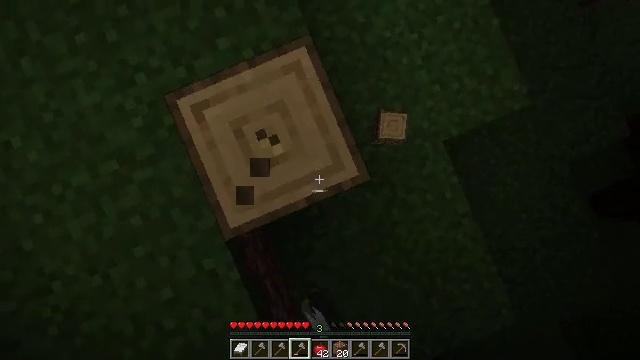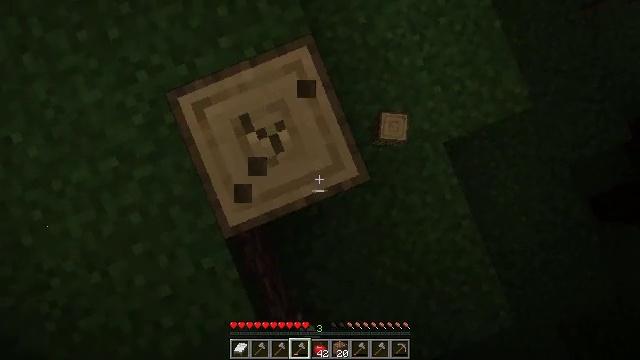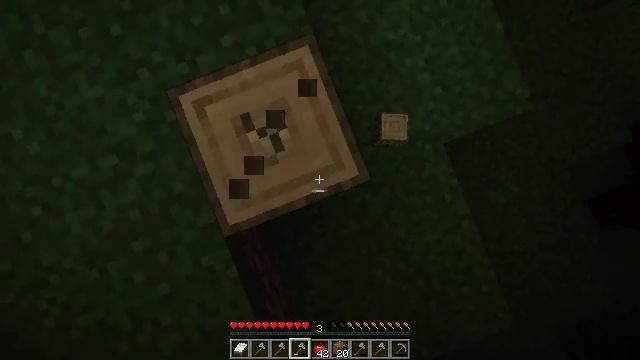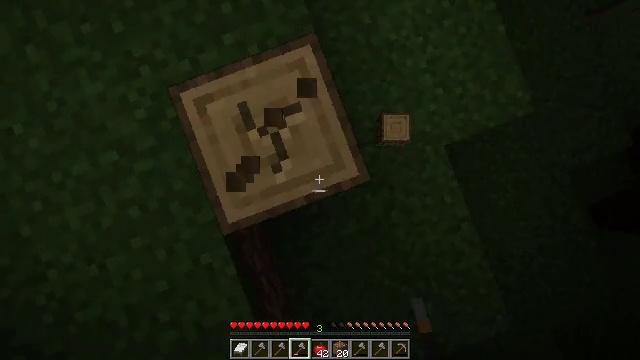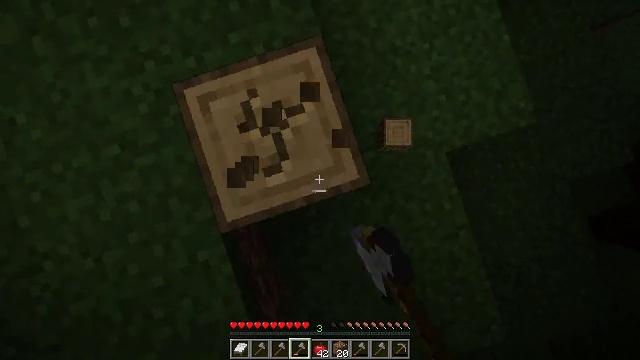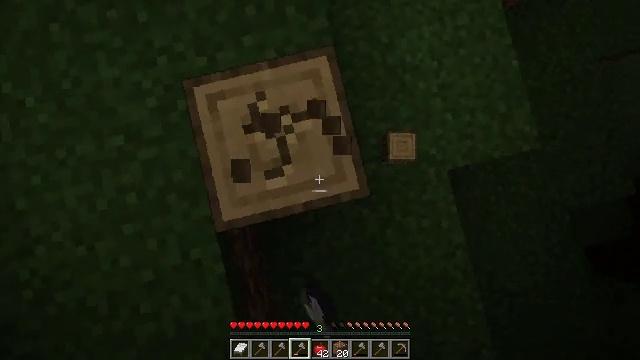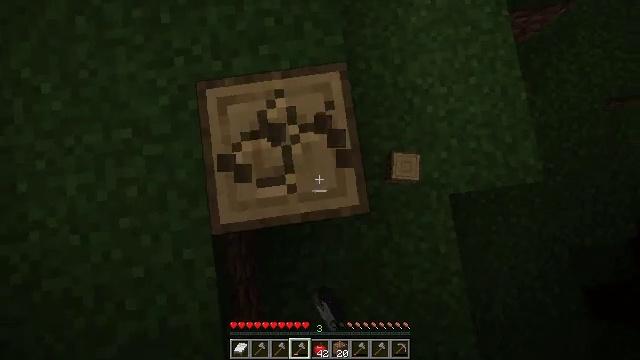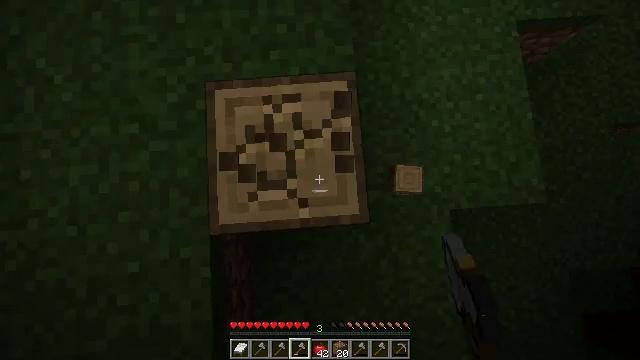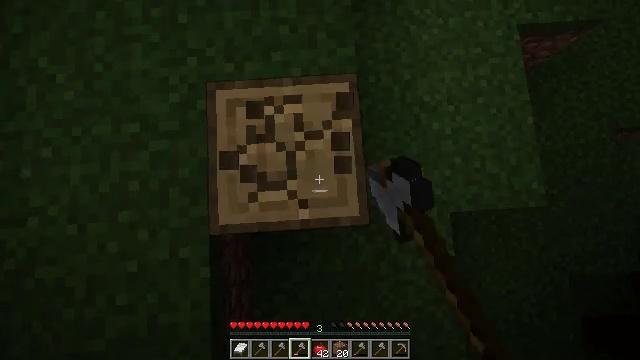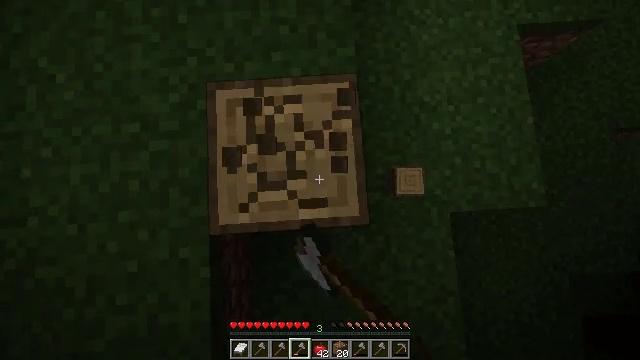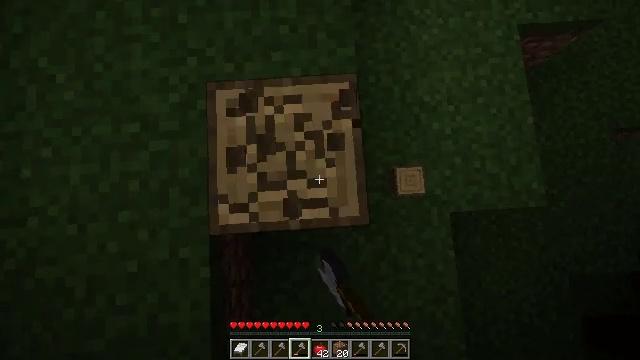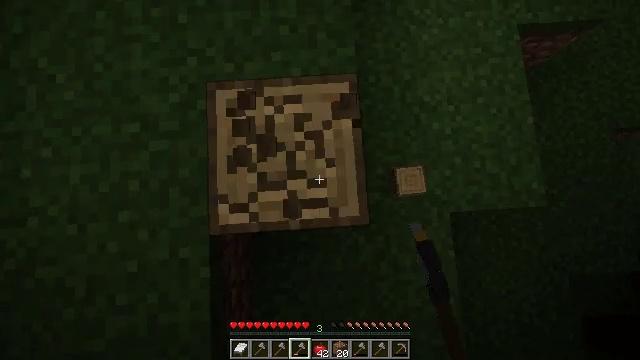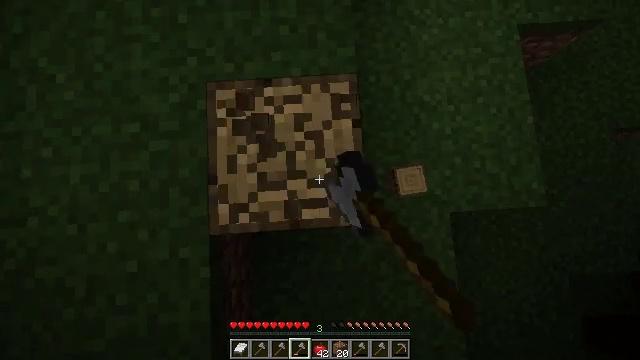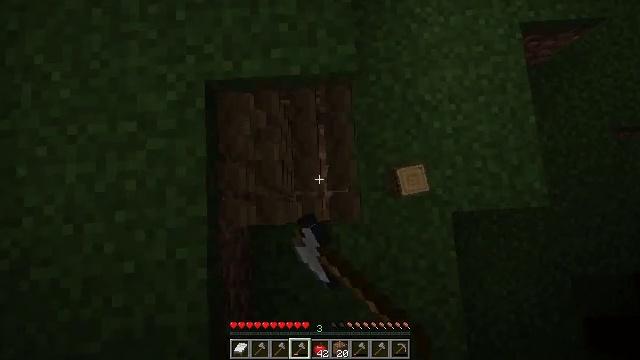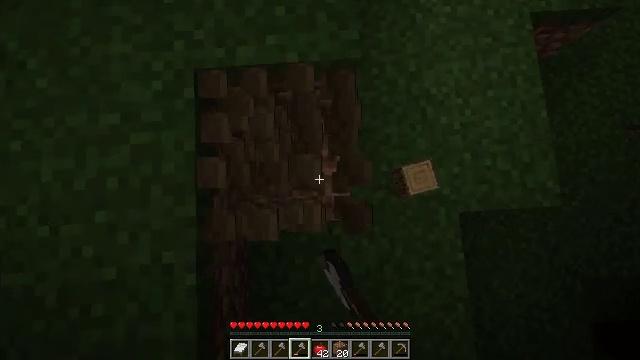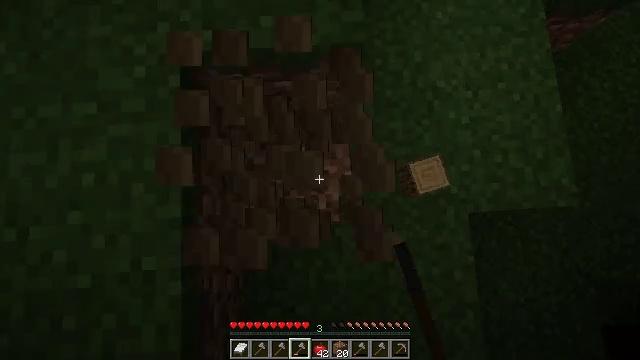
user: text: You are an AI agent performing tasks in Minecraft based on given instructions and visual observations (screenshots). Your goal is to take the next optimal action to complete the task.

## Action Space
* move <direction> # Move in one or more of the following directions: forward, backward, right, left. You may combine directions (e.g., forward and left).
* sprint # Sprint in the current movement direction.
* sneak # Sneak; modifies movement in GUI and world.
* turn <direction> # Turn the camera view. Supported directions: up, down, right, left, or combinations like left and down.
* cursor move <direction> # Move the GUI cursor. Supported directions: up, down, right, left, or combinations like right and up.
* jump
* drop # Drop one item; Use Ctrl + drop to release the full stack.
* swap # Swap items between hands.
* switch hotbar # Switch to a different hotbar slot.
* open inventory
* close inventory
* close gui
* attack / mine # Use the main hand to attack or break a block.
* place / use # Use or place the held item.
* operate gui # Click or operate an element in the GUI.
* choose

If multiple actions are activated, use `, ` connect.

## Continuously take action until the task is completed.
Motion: motion action
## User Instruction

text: Chop down the oak log.
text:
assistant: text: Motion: attack / mine
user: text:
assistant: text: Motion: attack / mine
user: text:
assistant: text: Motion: attack / mine
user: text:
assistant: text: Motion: turn left, attack / mine
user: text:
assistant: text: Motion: turn left and up, attack / mine
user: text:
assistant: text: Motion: turn left and up, attack / mine
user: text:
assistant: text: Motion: turn left and up, attack / mine
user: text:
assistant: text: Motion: attack / mine
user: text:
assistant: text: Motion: attack / mine
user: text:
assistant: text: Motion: attack / mine
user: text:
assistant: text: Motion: attack / mine
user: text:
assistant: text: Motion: attack / mine
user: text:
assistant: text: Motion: attack / mine
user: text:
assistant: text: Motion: attack / mine
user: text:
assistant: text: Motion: attack / mine
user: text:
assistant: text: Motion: attack / mine
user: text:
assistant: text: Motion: attack / mine
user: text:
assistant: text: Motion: attack / mine